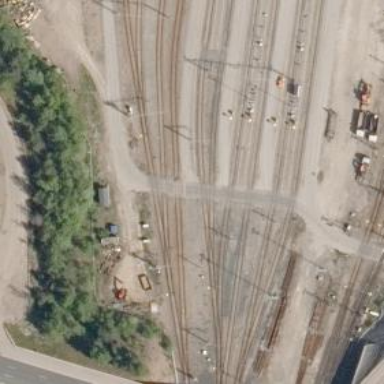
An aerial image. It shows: Railway level crossing.